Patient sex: F
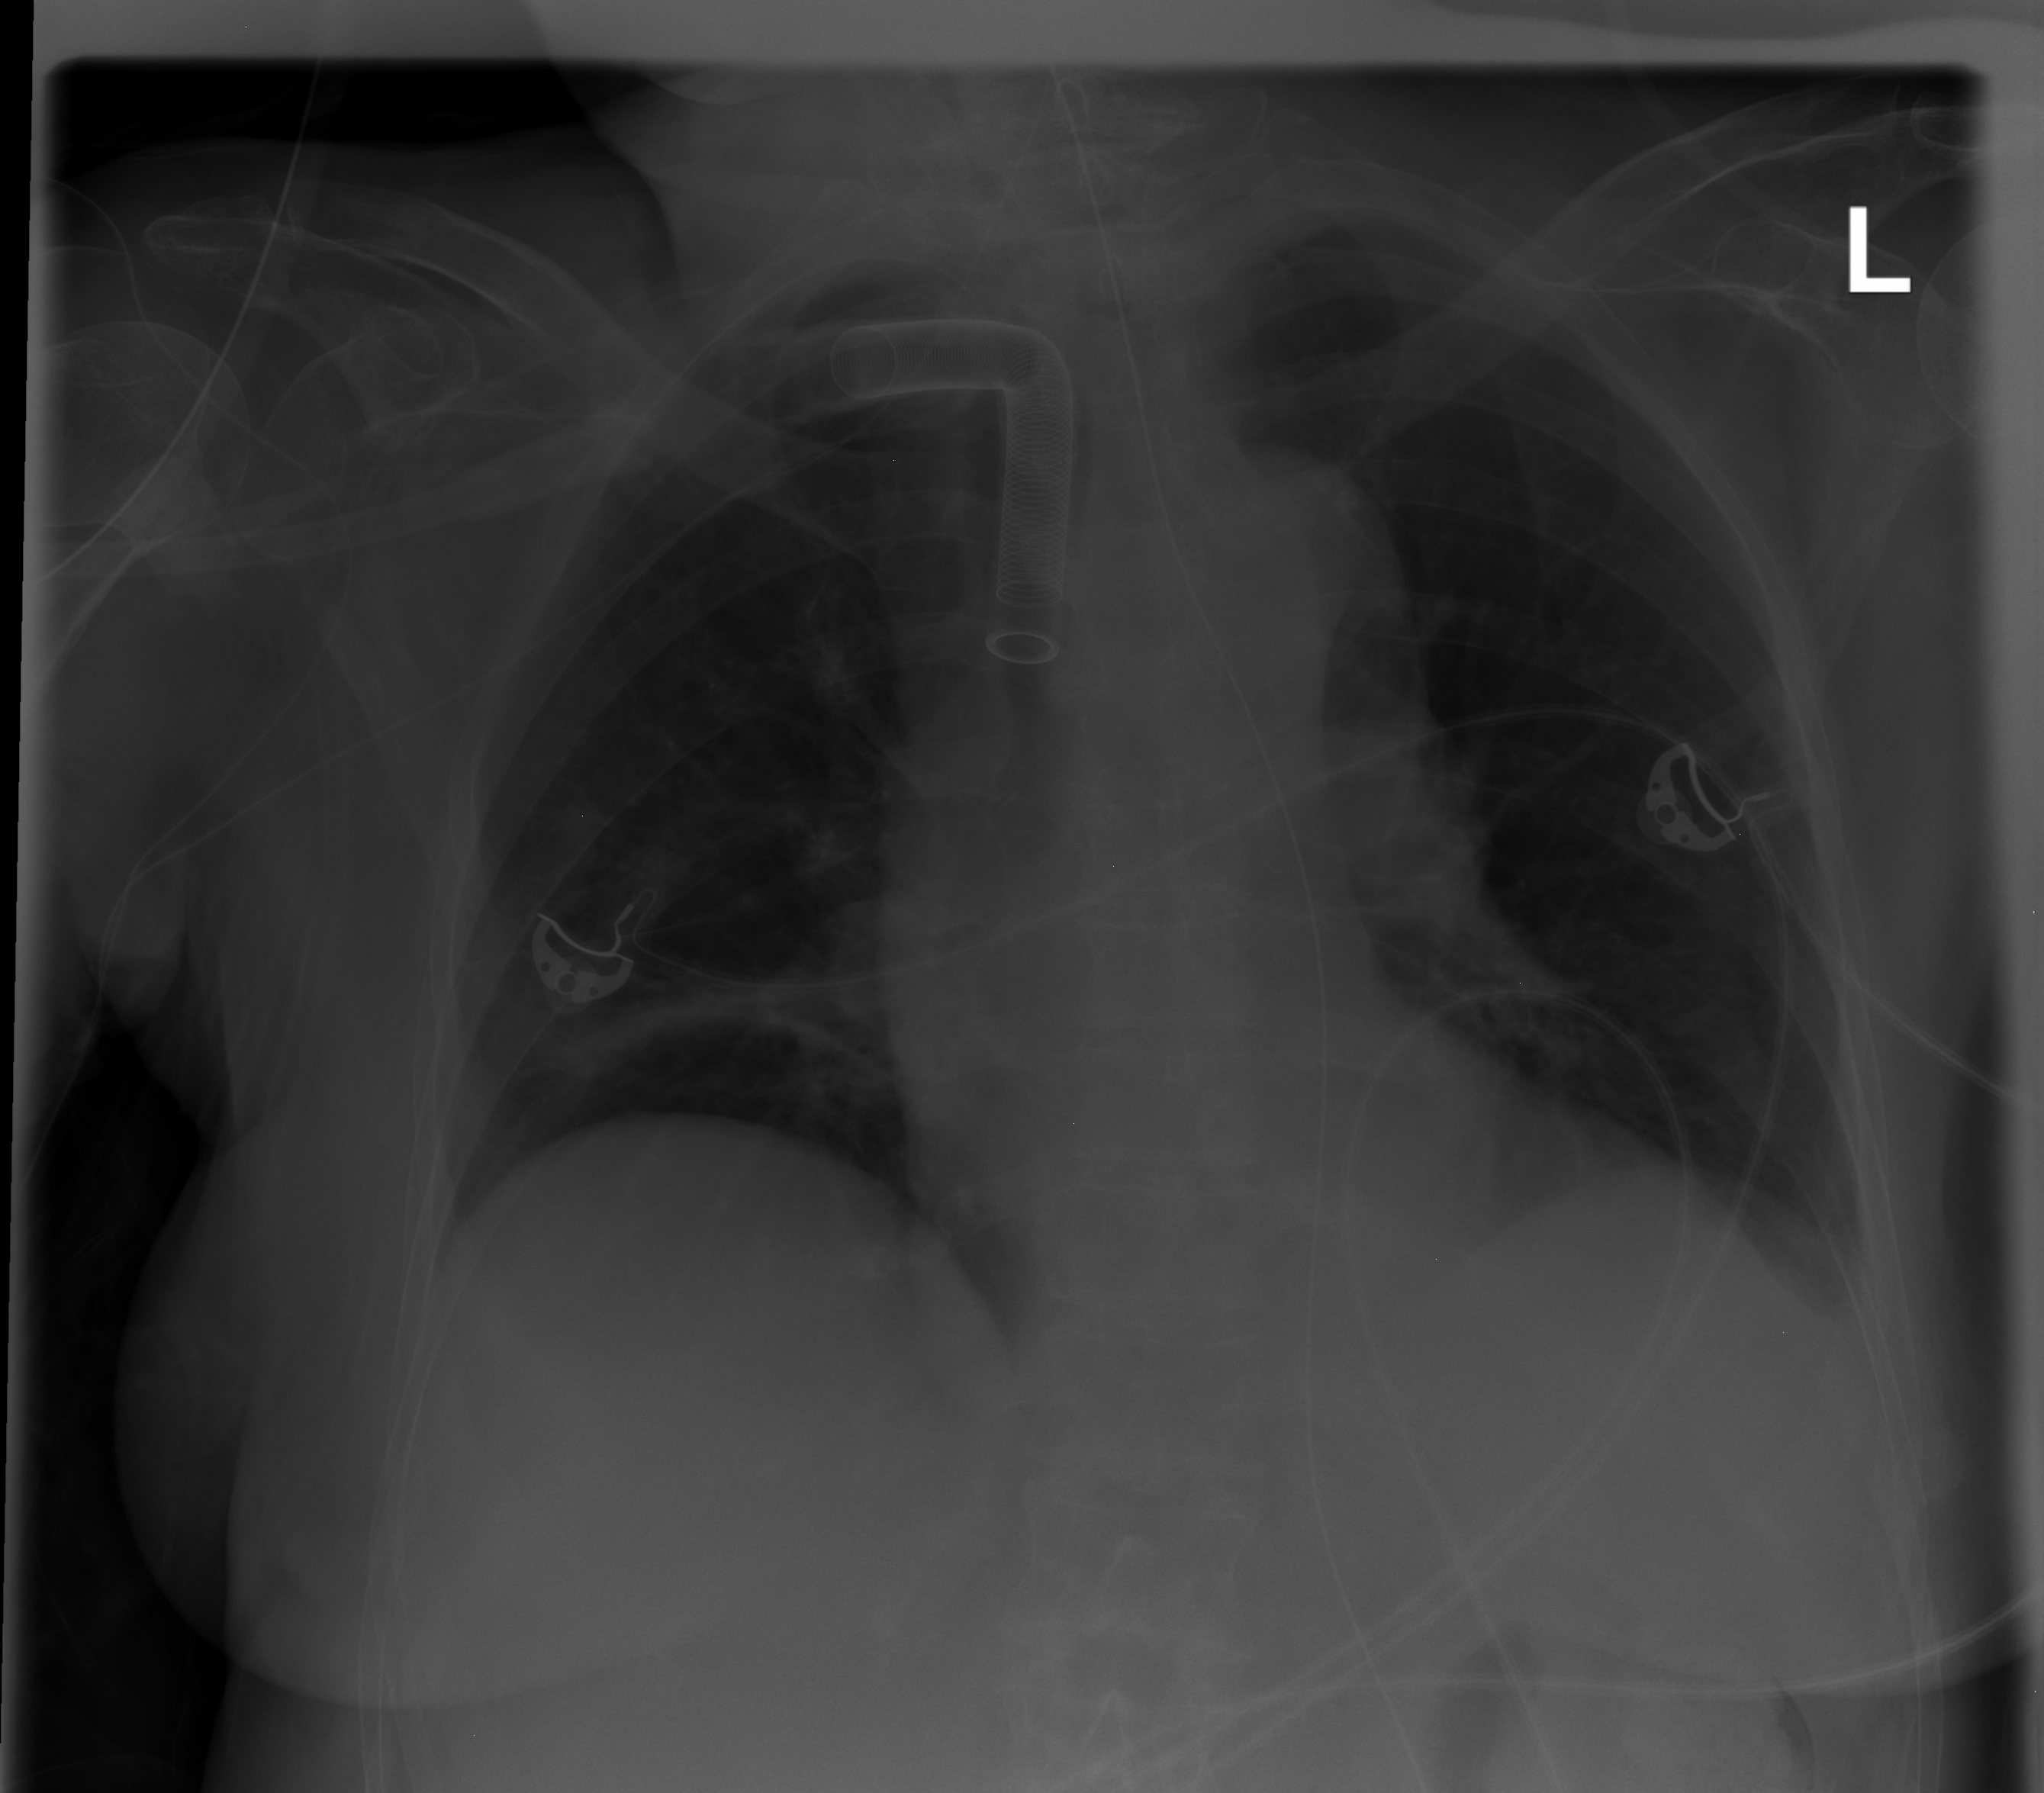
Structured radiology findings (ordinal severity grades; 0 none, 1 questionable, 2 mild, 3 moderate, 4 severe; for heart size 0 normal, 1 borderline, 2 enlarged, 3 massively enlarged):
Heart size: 0
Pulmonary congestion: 0
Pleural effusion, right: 0
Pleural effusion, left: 0
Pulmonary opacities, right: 0
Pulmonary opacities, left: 0
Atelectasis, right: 2
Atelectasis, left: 0